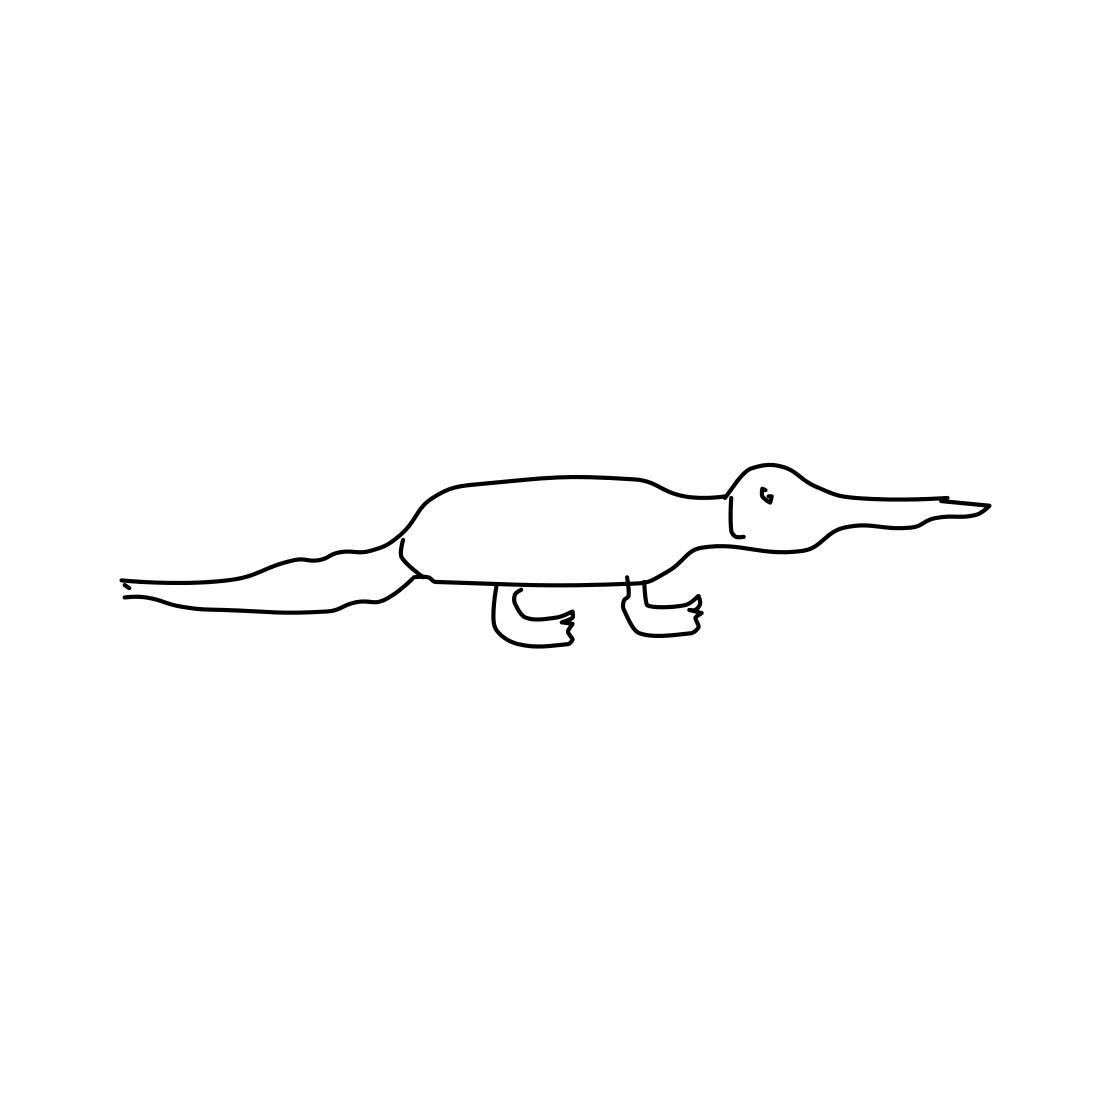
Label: crocodile